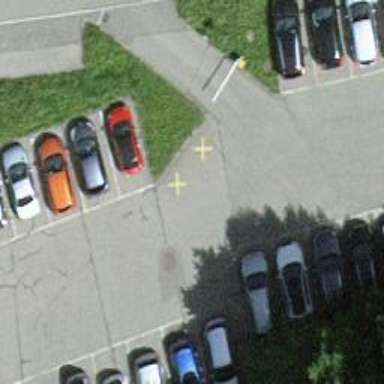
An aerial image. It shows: Road serving as parking aisle.